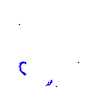
Particle: kaon